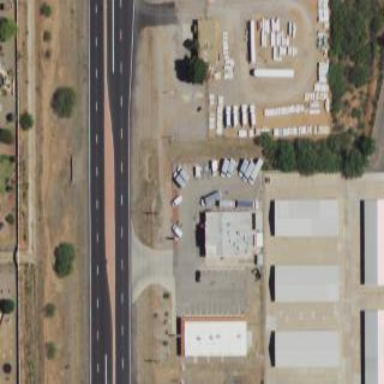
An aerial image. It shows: Gas shop in commercial area.